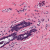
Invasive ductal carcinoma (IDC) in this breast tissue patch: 0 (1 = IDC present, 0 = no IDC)